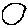
Label: circle